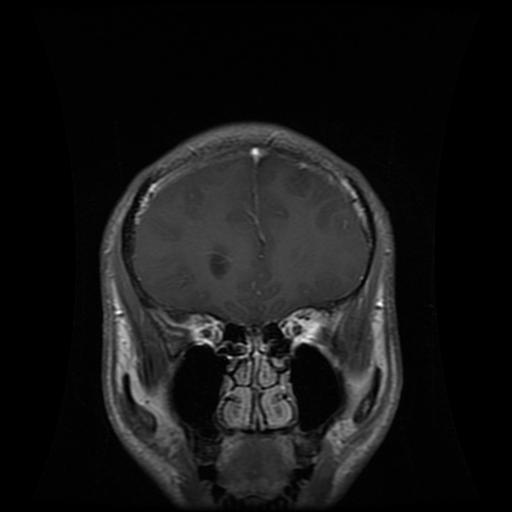
Label: glioma